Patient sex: M
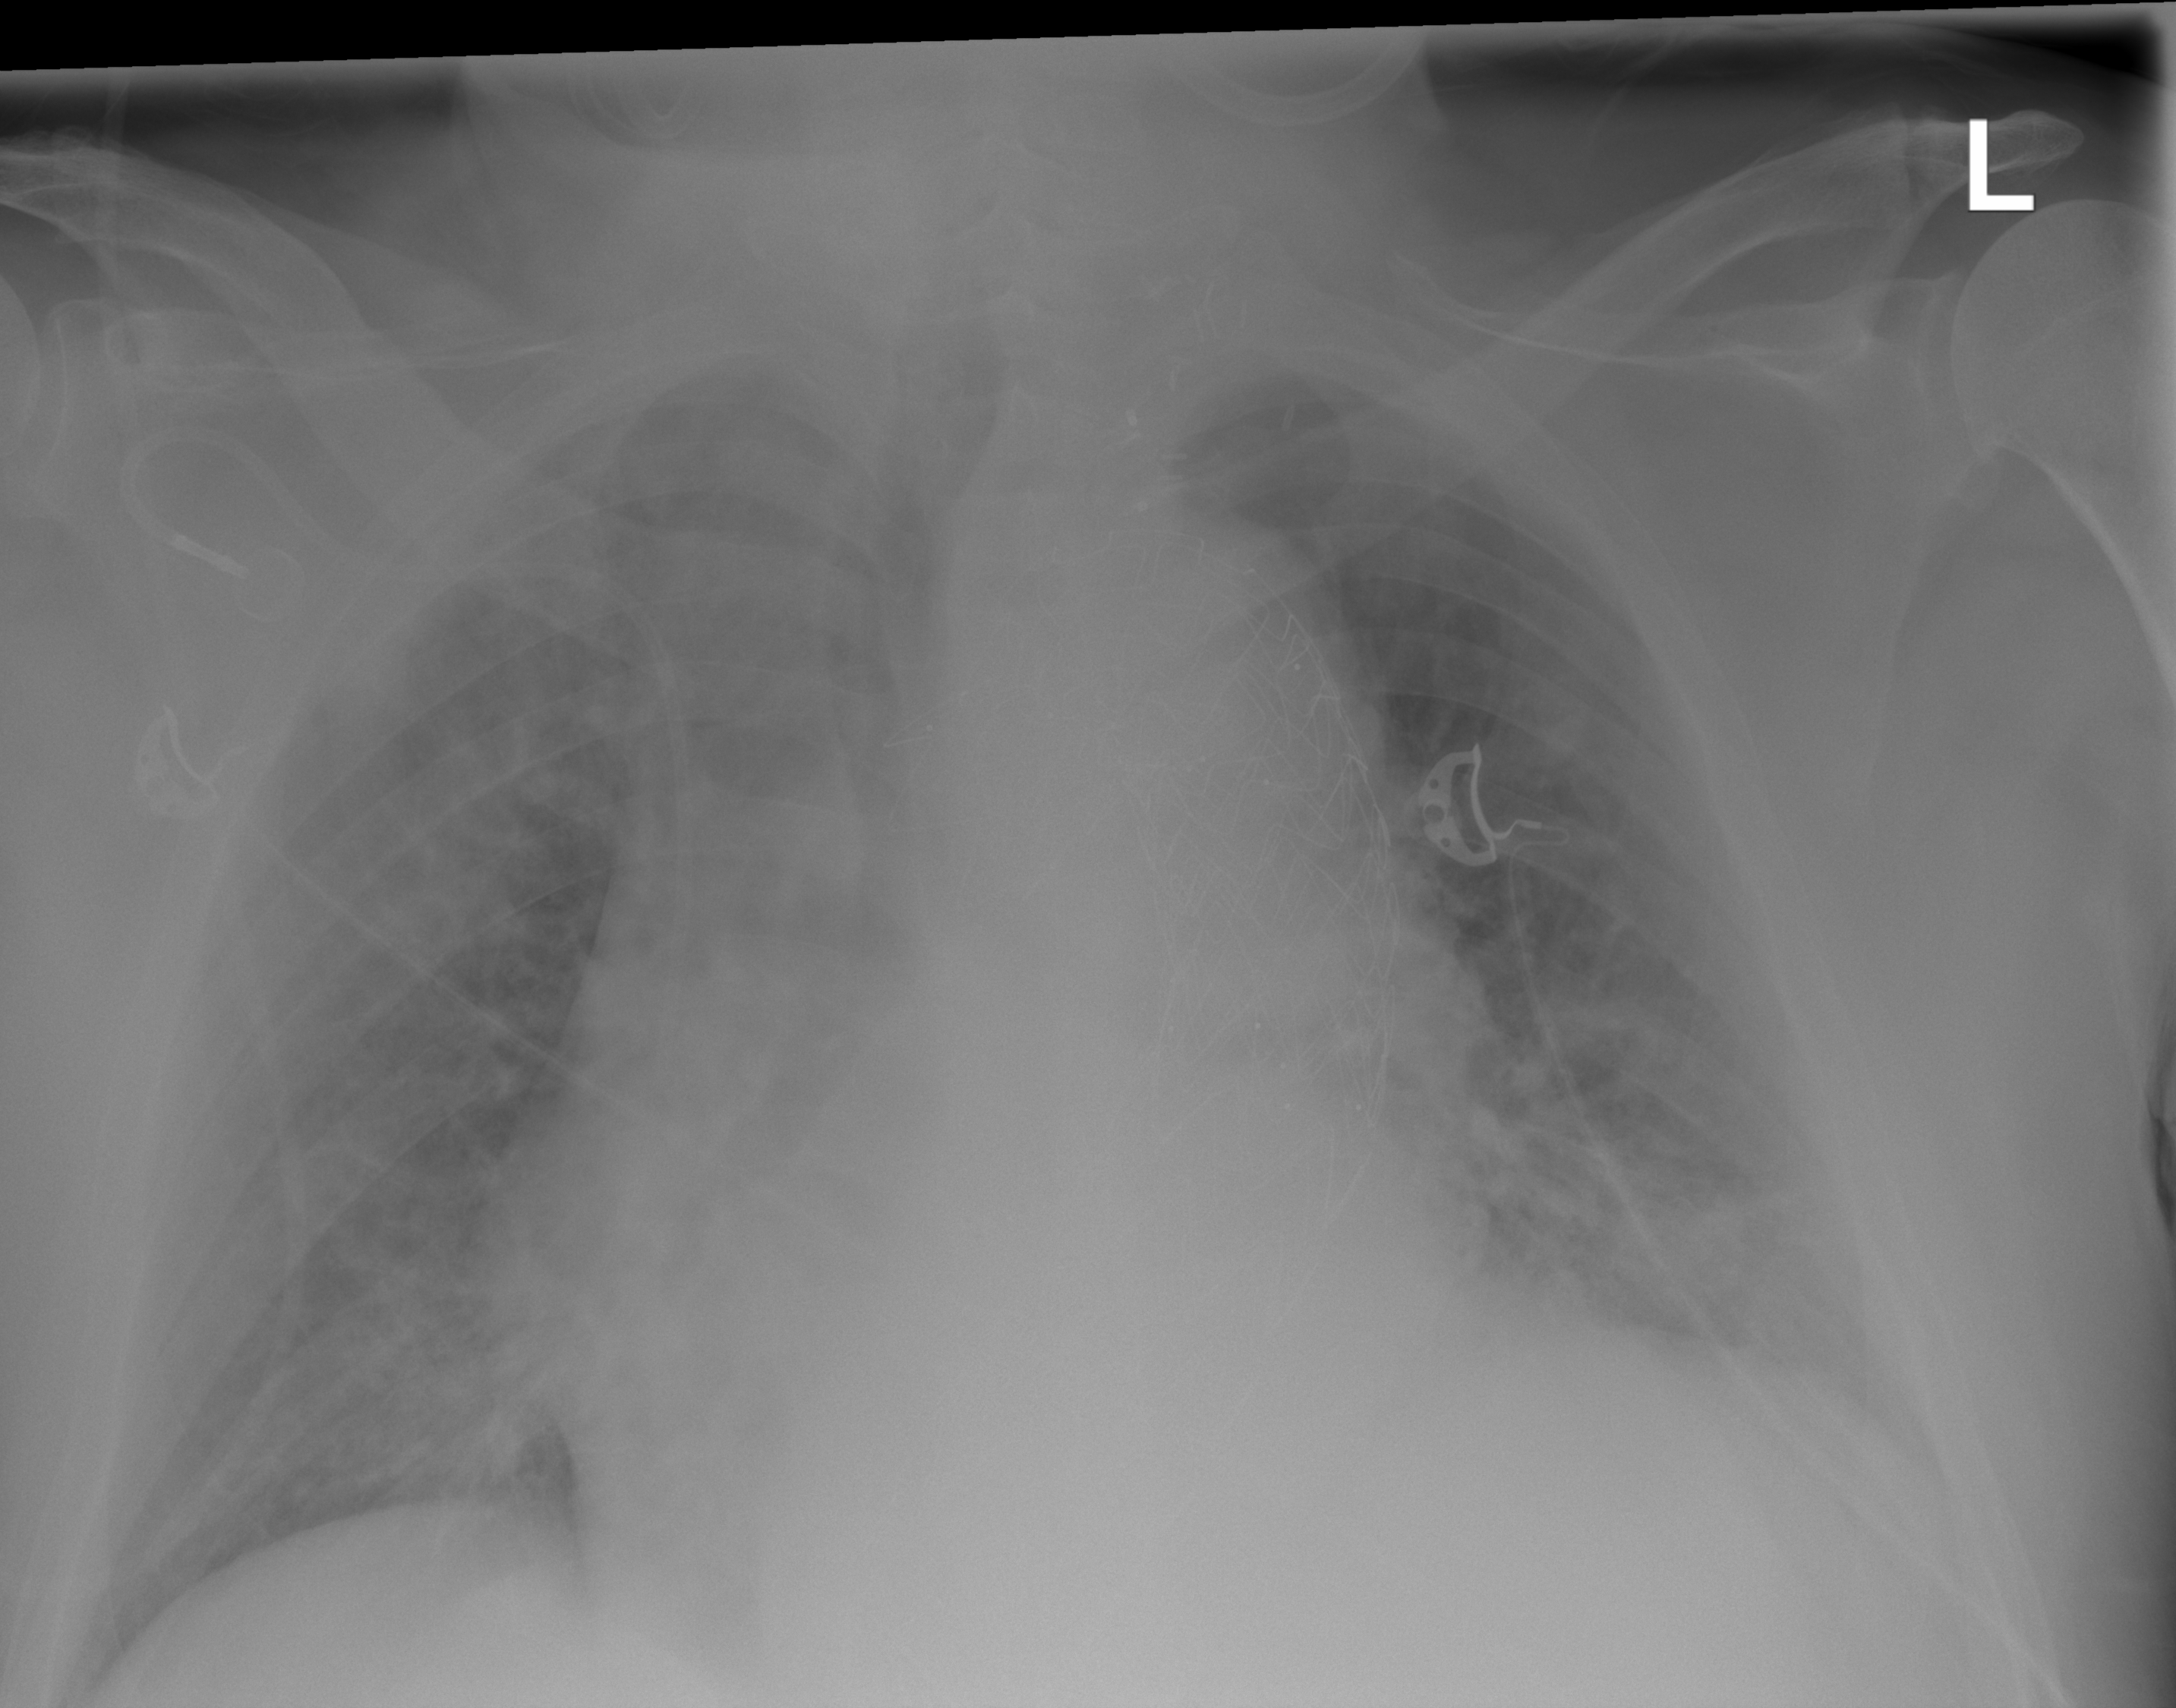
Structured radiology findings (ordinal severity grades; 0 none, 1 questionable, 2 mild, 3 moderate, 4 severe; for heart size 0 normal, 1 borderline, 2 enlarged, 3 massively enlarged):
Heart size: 1
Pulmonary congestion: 1
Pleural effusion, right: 0
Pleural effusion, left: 1
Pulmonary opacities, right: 1
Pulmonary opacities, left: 1
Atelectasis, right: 2
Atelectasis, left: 2